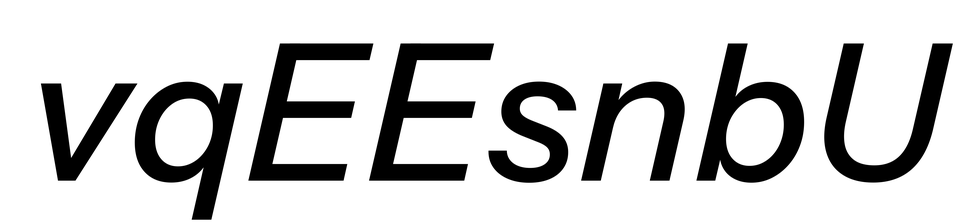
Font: InstrumentSans-Italic_Medium_Italic